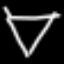
Label: diamond